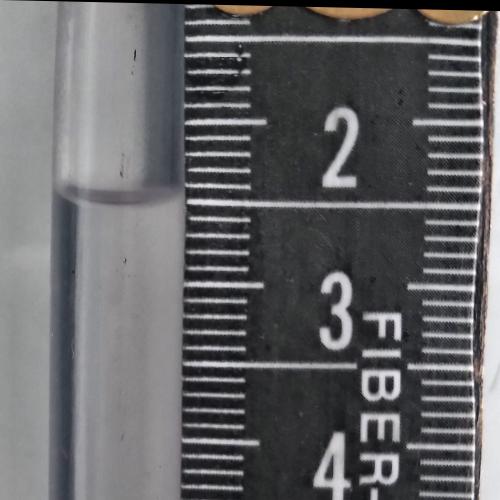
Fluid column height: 2.5 cm